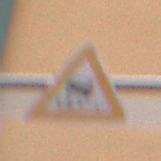
Verkehrszeichen: SchleuderOderRutschgefahr
Umgebung: Outdoor, Urban
Tageszeit: Midday
Wetter: Overcast
Licht: Natural
Jahreszeit: NotSpecified
Kontrast: LowContrast